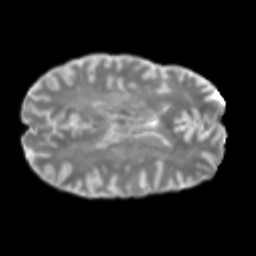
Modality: T2w
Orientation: axial
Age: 46
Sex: male
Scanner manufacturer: siemens
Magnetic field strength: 3 T
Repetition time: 5 s
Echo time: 0.092 s